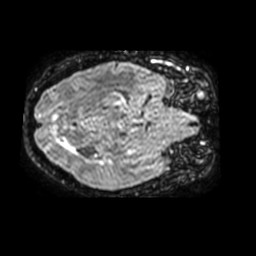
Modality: FLAIR
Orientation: axial
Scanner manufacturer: philips
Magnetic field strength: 1.5 T
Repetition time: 8 s
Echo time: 0.2856 s